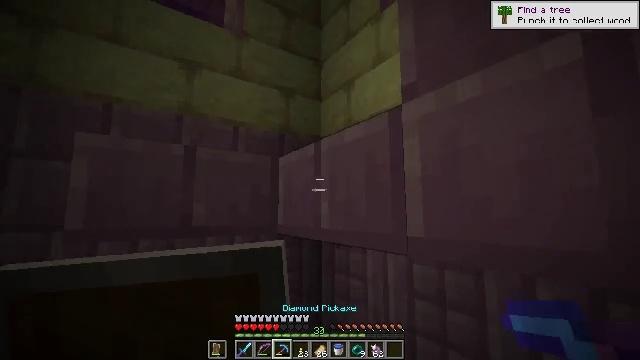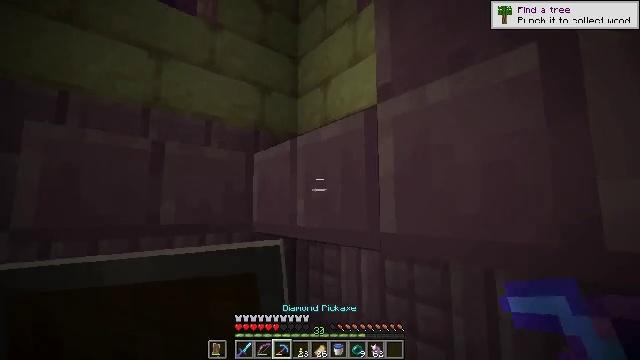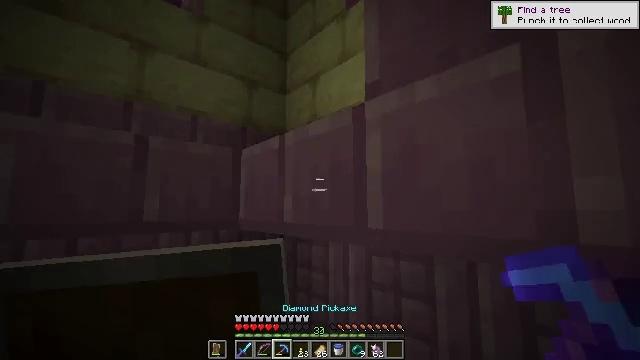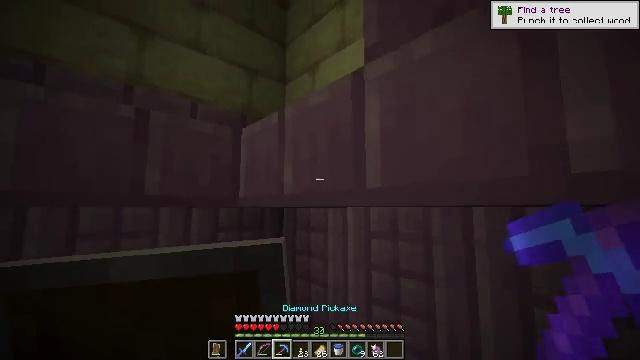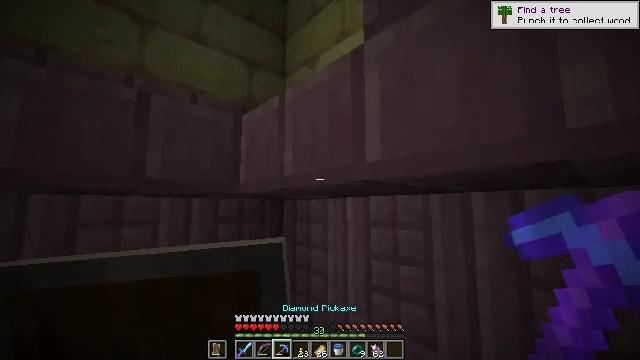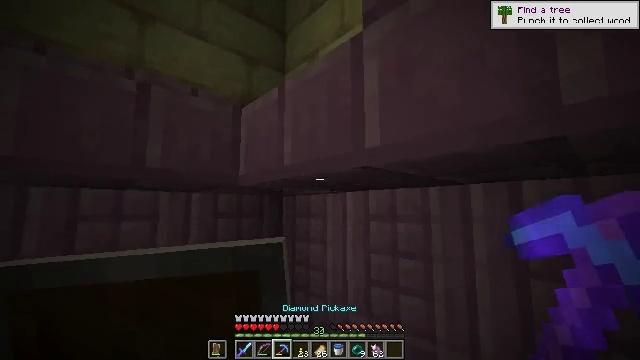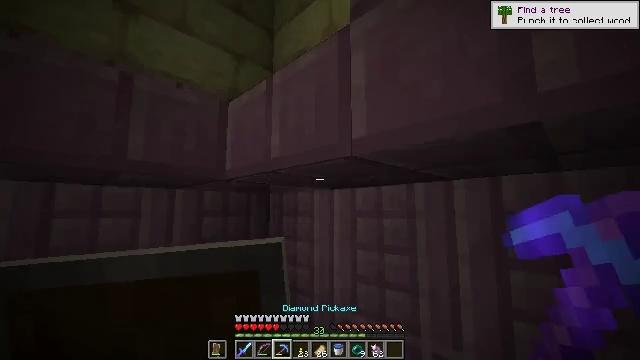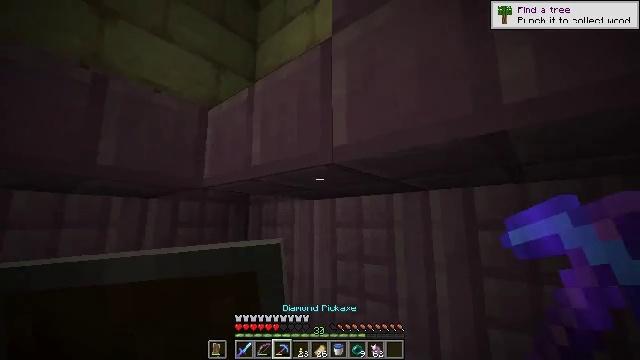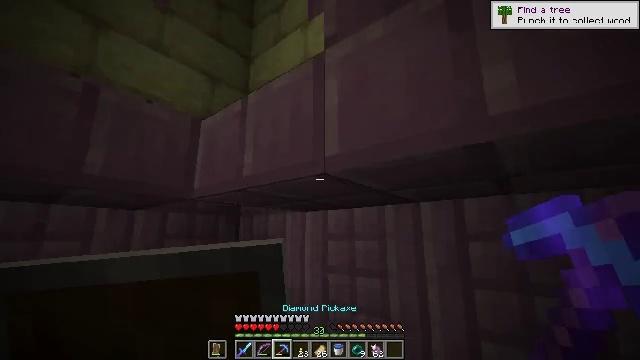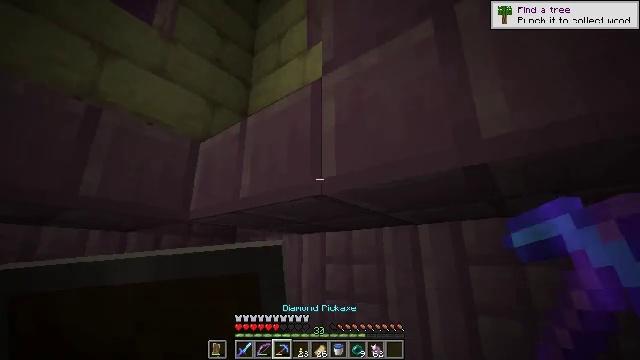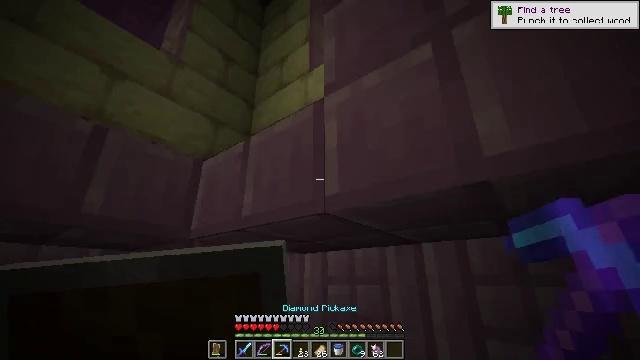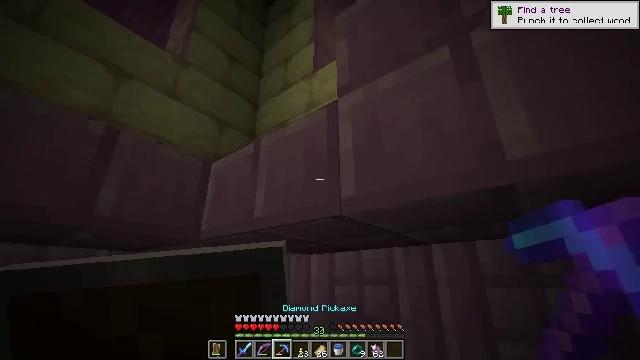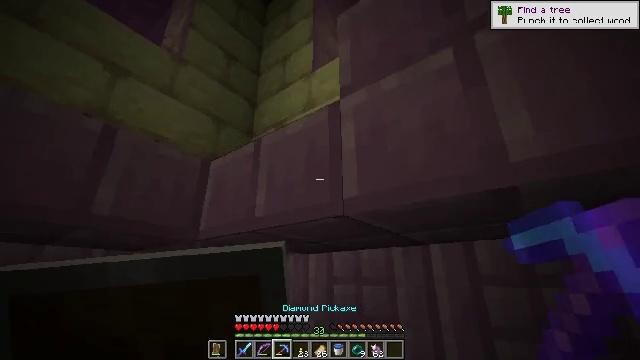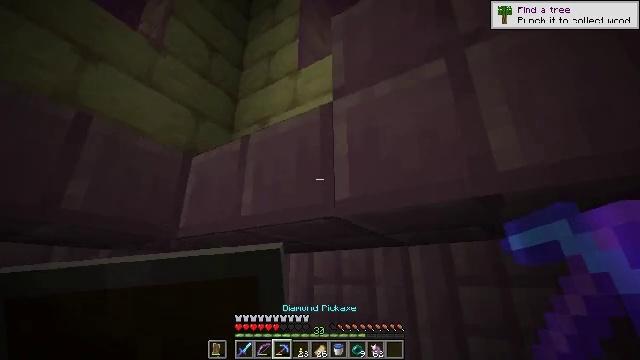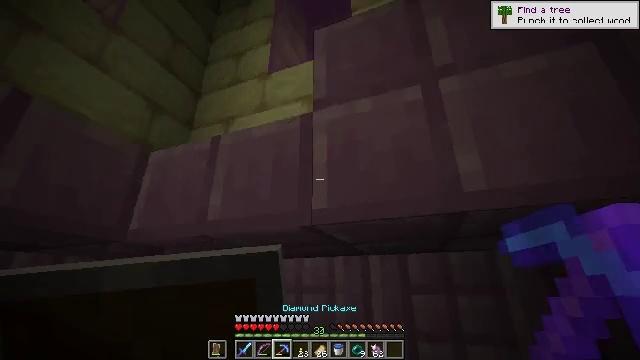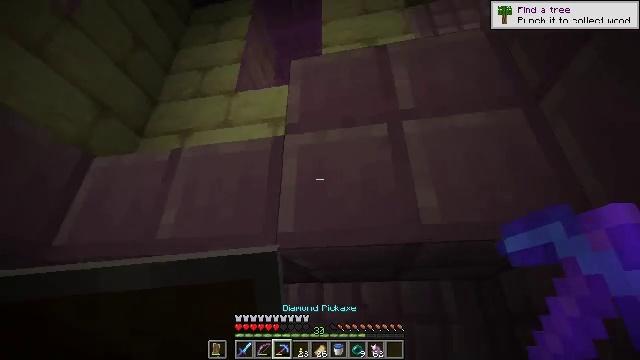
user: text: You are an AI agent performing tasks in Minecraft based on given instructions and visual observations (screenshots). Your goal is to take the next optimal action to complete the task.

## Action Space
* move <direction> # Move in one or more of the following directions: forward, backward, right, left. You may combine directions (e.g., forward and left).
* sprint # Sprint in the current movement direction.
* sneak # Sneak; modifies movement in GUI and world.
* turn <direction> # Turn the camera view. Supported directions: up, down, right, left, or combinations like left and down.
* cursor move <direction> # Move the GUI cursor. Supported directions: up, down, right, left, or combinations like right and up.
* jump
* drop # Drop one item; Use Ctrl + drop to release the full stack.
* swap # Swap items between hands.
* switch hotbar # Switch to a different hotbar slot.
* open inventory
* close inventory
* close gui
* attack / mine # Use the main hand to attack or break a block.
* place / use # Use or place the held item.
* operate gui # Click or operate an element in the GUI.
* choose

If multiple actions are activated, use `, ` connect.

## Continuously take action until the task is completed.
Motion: motion action
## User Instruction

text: Break the purpur block to collect it.
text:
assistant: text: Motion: turn right
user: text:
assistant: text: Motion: sneak, turn right
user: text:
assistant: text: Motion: sneak
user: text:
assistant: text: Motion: sneak
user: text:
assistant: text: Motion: sneak
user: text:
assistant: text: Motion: sneak, turn right
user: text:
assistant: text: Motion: sneak, turn right and up
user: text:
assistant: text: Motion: sneak, turn right and up
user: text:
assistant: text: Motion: sneak, turn up
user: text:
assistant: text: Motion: move left, sneak, turn up
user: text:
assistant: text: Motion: move left, sneak
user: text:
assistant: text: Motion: move left, sneak, turn right
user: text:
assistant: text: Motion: move left, sneak, turn right
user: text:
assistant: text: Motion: move left, sneak, turn right and up
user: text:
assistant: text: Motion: move left, sneak, turn right and up
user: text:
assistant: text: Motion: move left, sneak, turn right and up
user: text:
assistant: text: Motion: move left, sneak, turn right and up
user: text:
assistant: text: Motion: move left, sneak
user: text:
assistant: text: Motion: move left, sneak
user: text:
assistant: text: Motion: move left, sneak
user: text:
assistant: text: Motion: move left, sneak, turn down
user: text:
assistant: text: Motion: move left, sneak, turn left and down
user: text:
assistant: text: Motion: move left, sneak, turn left and down
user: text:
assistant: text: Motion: sneak, turn left and down
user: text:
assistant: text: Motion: sneak
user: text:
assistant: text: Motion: sneak
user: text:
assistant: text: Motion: move right, sneak
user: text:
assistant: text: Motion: move right, sneak
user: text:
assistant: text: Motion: move right, sneak
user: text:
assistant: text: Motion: move right, sneak